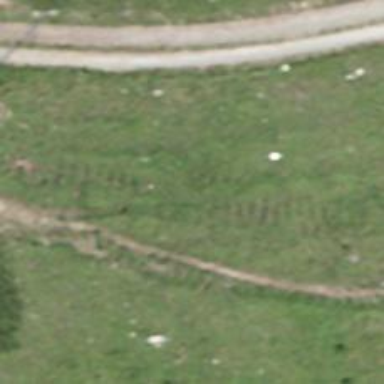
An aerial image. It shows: Path.